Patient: sex M, age 61
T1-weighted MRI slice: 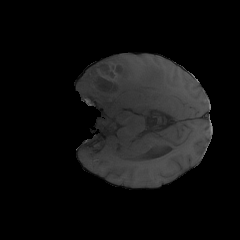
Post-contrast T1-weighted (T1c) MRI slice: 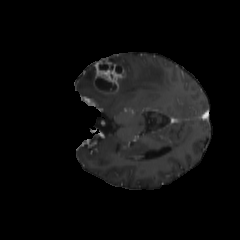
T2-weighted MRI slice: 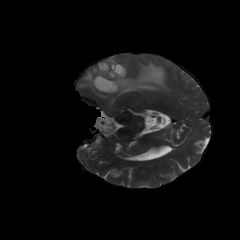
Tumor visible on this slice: yes
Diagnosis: Glioblastoma, IDH-wildtype
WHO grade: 4